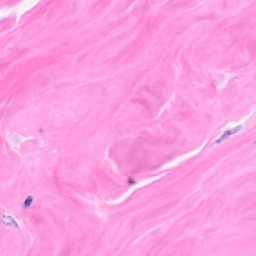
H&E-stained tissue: Breast